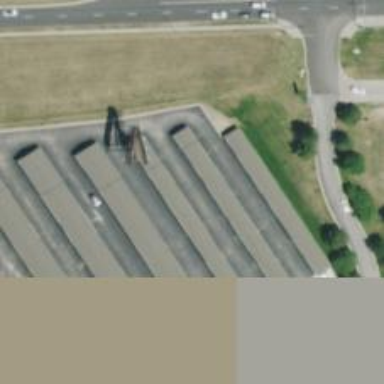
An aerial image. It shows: Warehouse building.